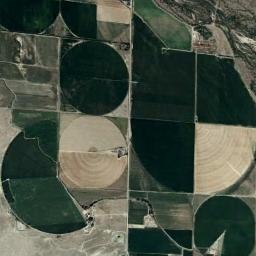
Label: circular_farmland